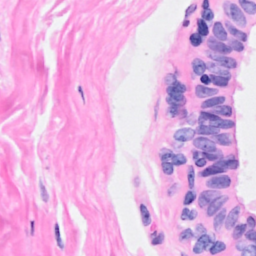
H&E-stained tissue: Breast